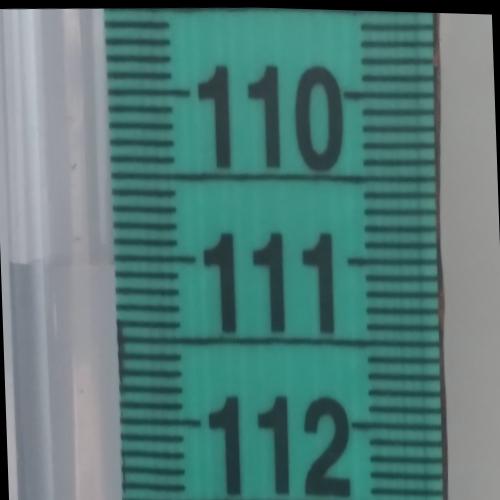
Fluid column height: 111.1 cm